Question: I'm trying to create a shape for Button that would have one side round and other right side slop , the actual image and a shadow.
I'm tried alot but i'm not understand how to draw it and how to draw shadow for same.

Thanks in advance.
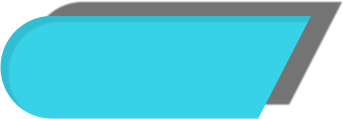
Answer: Design the shape whatever you want in any designing tool, export it as SVG. Then, in android studio right click on "drawable" folder -> new vector asset, then choose the exported SVG file from your local disc.
Now you can able to set the created drawable as button background.